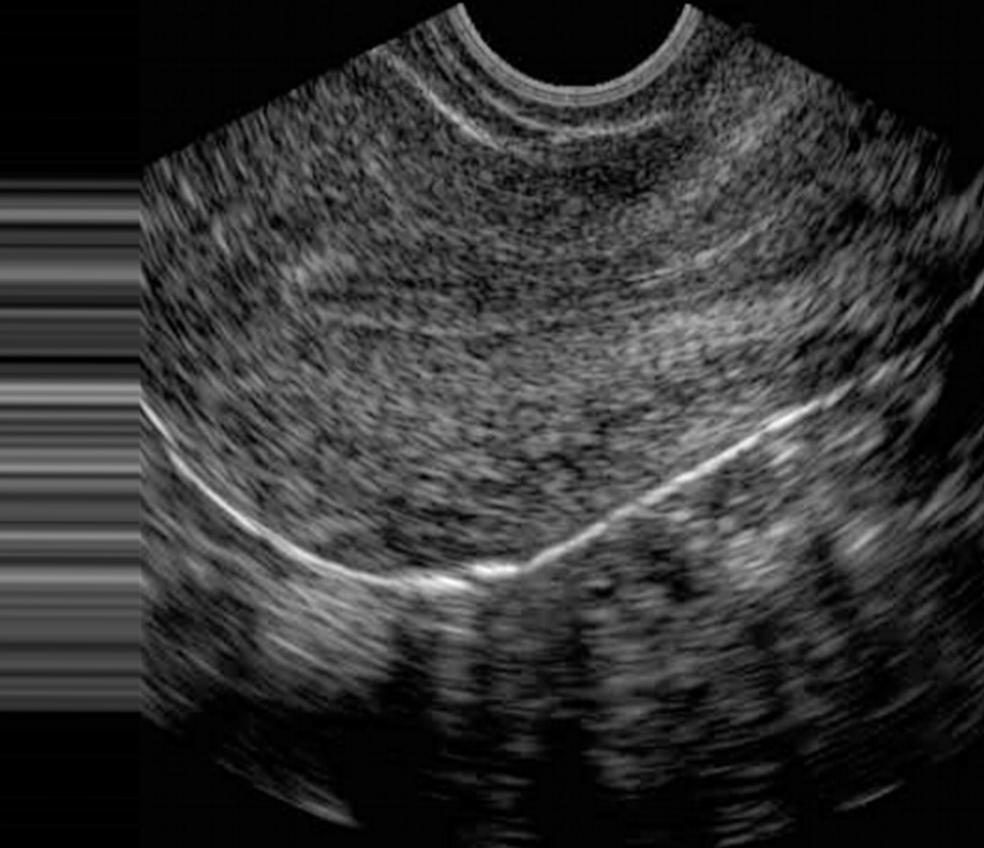
Label: notinfected